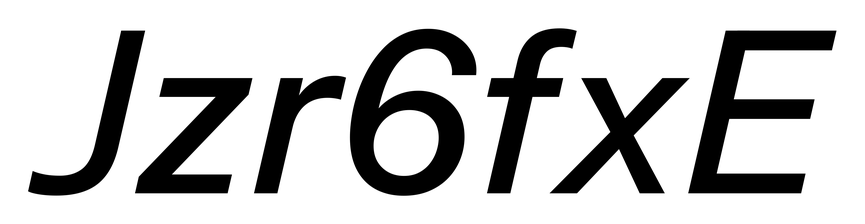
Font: InstrumentSans-Italic_Medium_Italic